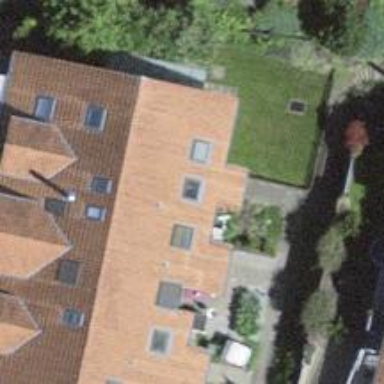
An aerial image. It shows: Terrace building.